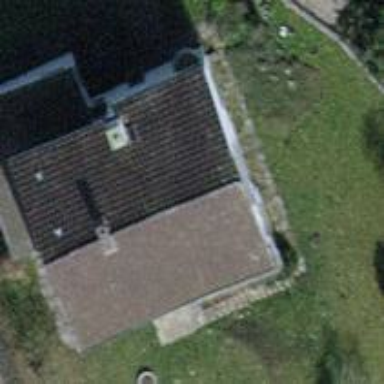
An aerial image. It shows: Detached building.